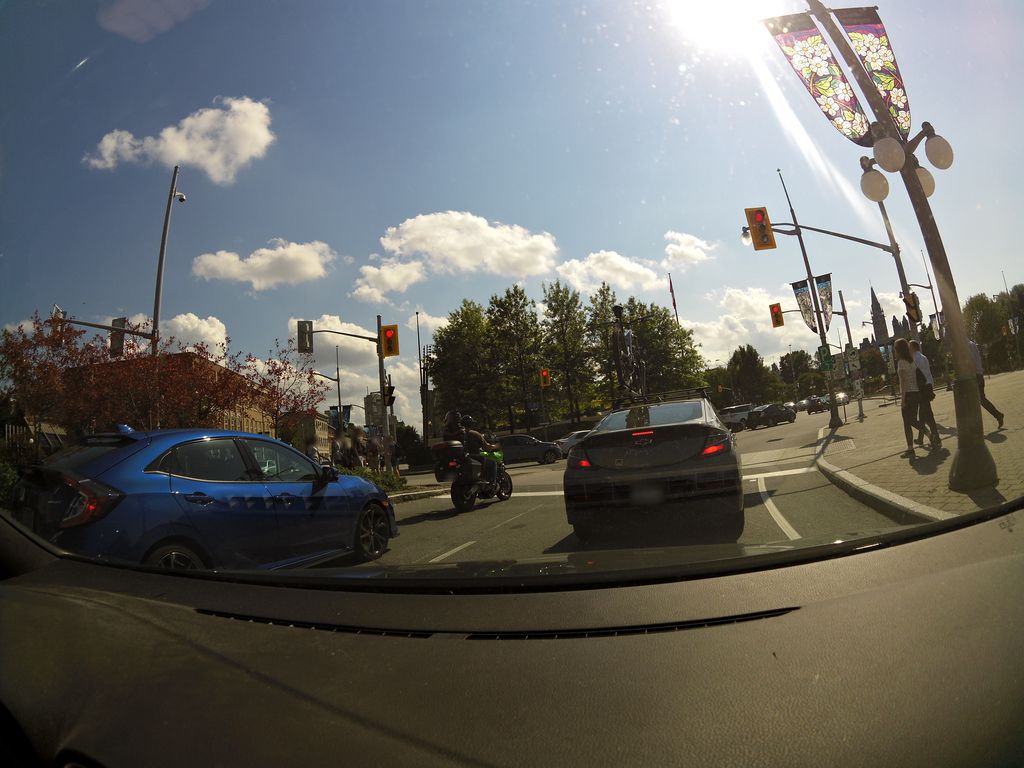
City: ottawa-gatineau